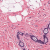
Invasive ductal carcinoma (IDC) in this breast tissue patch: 0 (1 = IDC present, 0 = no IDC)